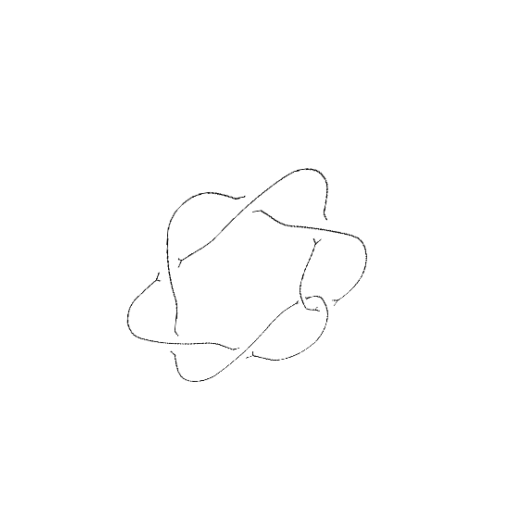
Crossing number: 7